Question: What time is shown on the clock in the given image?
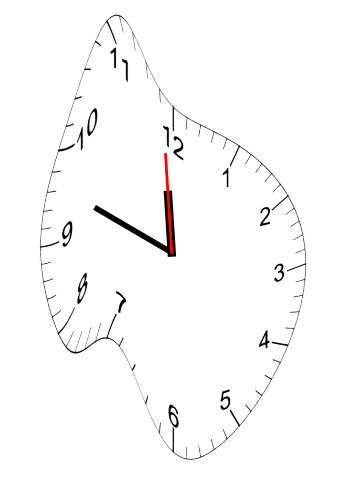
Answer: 11:47:59